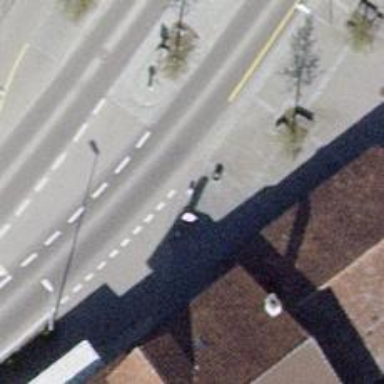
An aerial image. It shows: Bollard barrier.